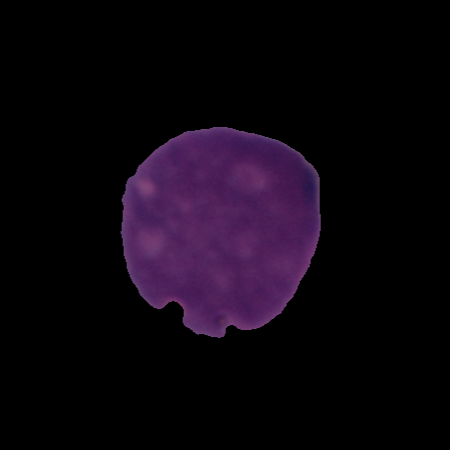
Label: cancer